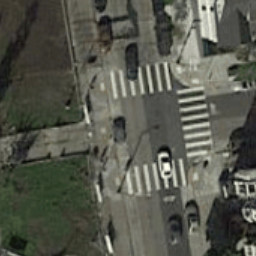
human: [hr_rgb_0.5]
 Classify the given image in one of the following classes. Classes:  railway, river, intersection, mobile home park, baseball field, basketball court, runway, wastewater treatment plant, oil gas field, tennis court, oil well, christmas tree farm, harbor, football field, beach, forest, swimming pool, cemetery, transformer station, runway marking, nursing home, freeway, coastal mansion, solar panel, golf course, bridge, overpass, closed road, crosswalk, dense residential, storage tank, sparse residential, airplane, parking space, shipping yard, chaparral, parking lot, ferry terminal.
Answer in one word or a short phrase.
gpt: crosswalk